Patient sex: F
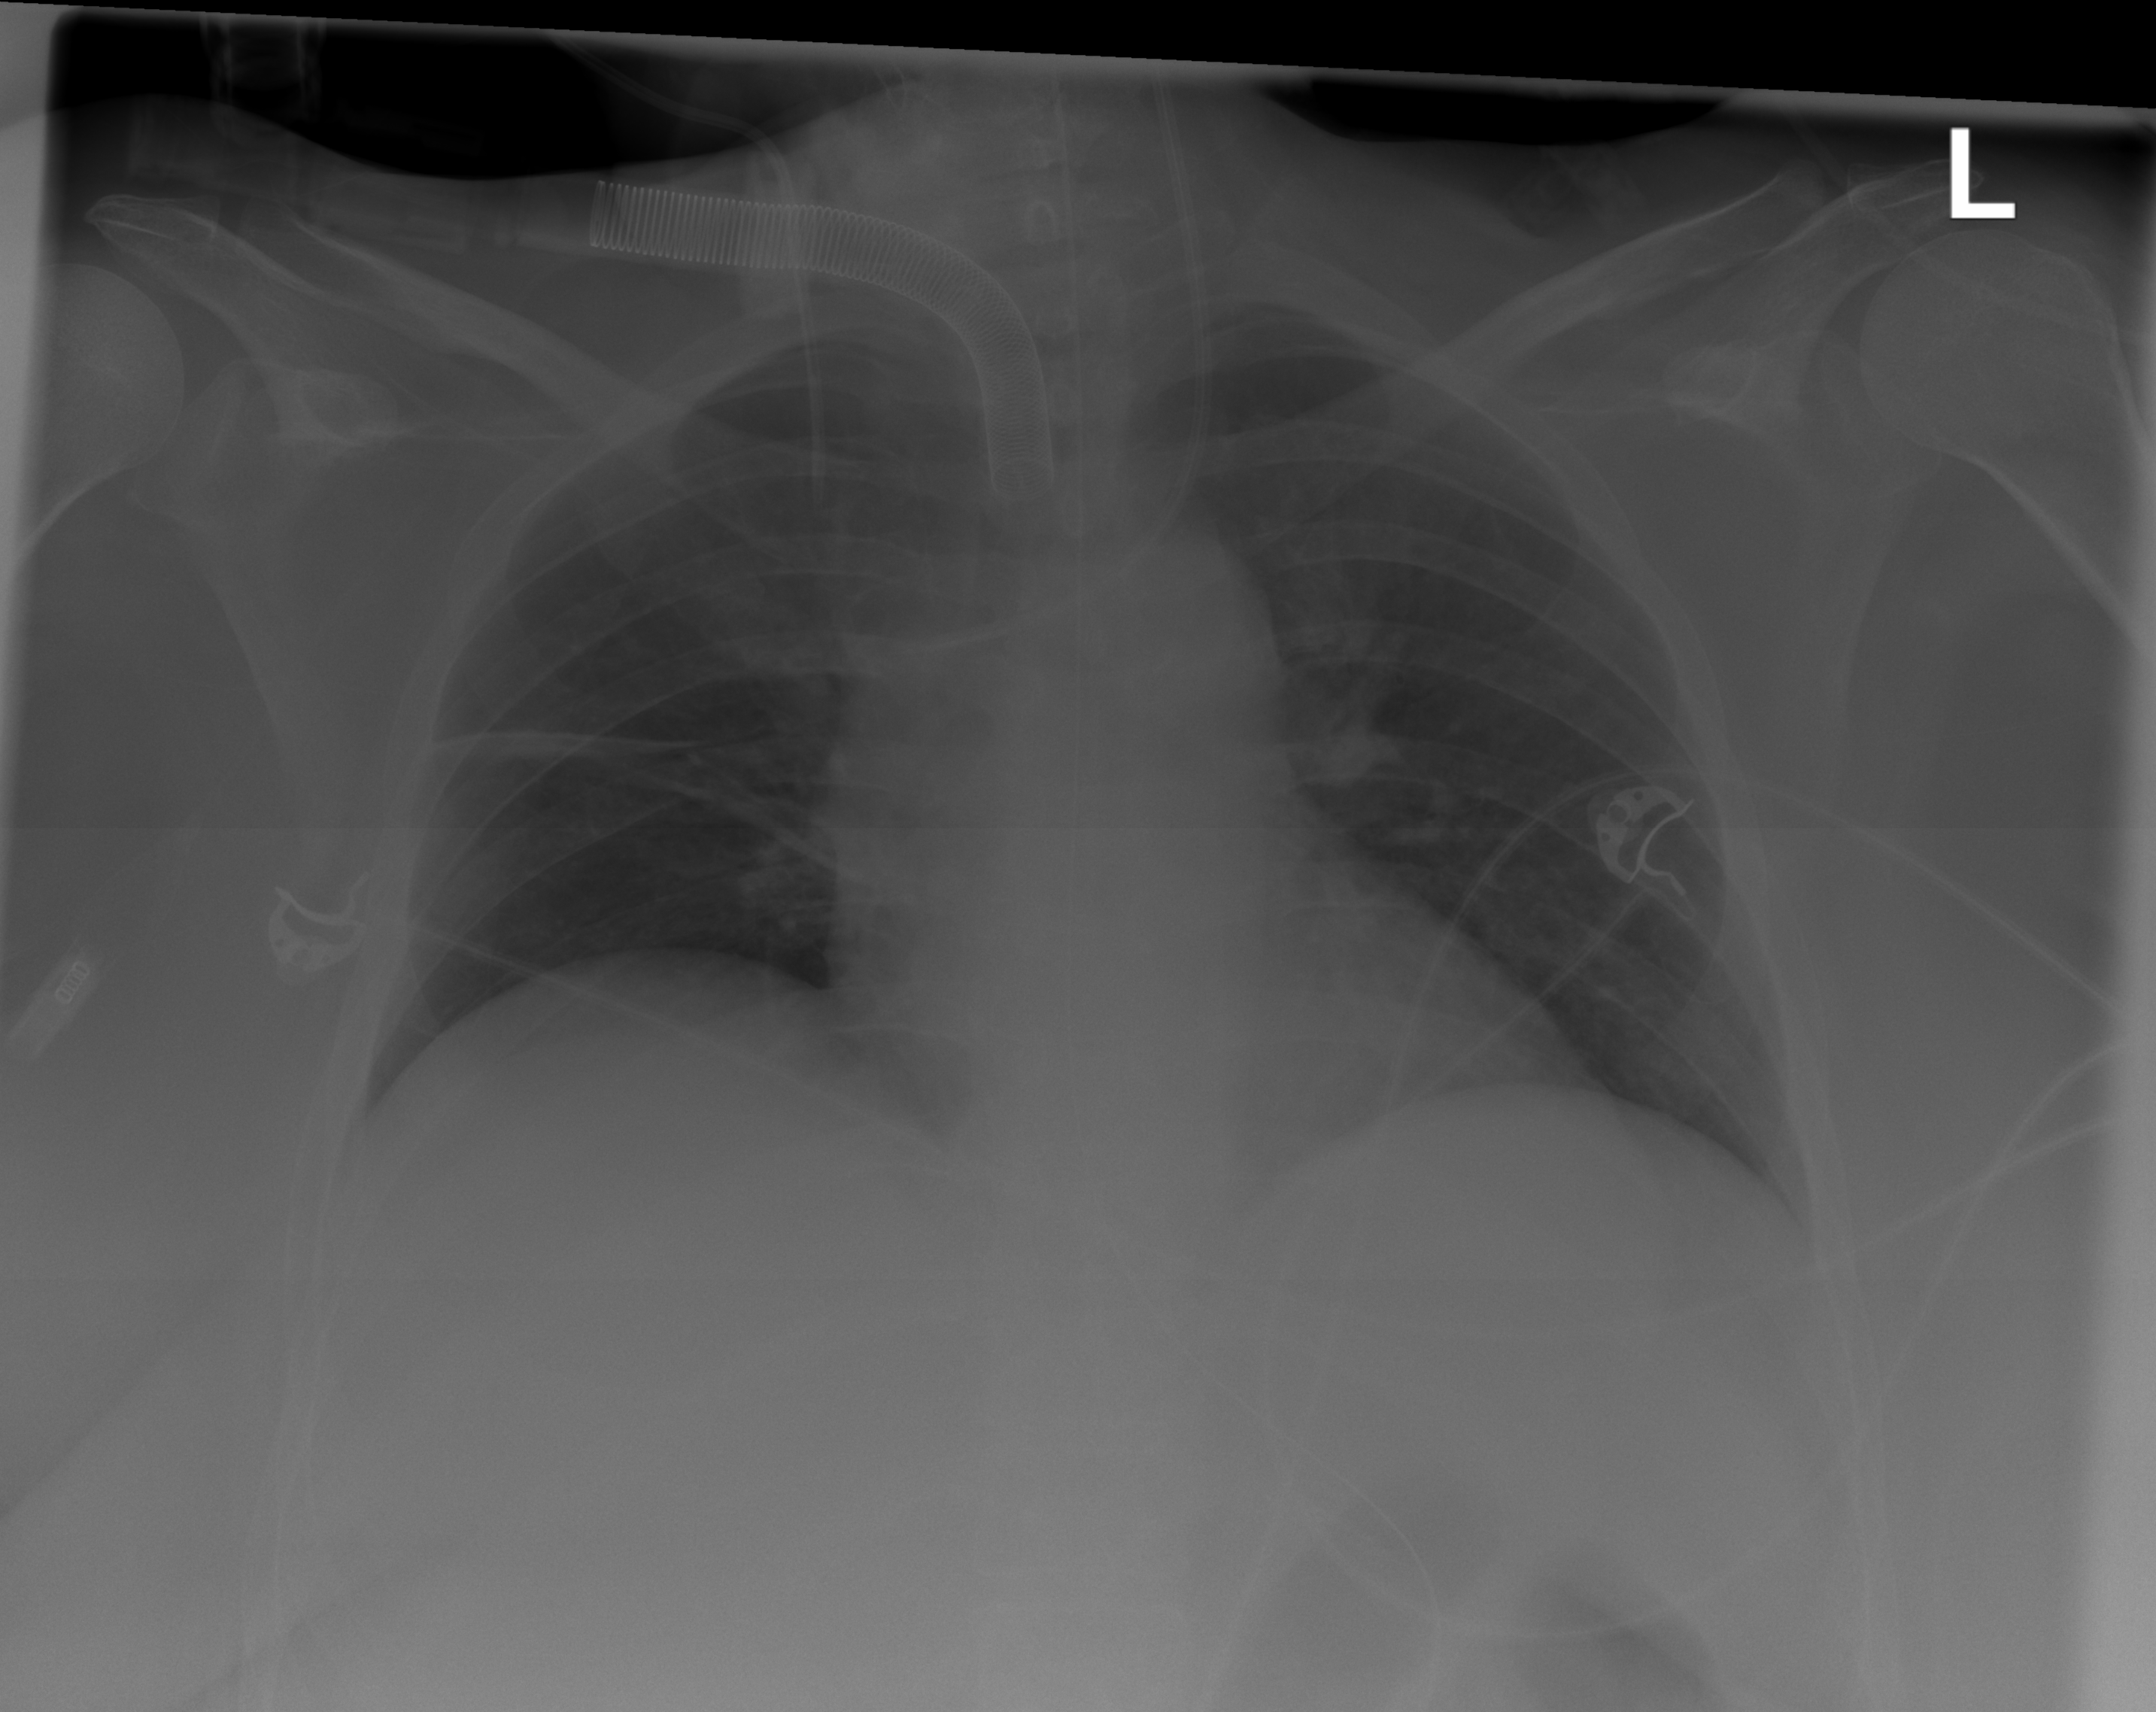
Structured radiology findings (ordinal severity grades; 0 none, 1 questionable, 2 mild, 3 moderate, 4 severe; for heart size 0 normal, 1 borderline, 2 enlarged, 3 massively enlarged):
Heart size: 0
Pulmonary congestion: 0
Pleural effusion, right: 0
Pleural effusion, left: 0
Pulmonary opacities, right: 0
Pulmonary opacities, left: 0
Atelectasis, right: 2
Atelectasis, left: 0